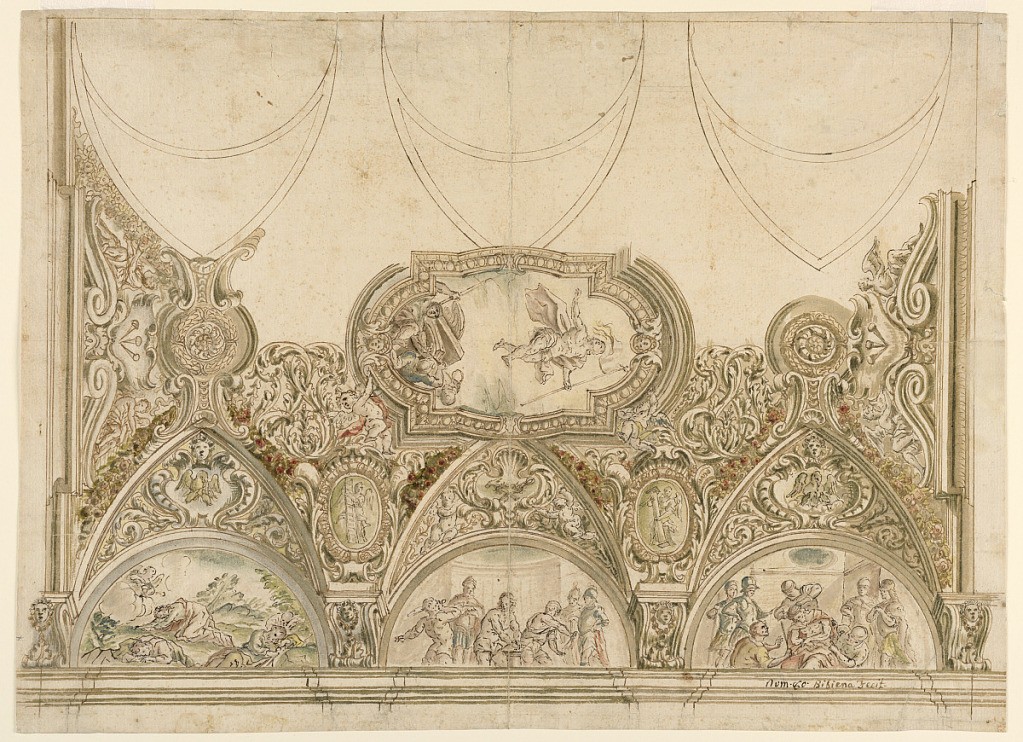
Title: Design for the Decoration of the ceiling of a chapel
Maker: Ferdinando Galli Bibiena, 1657 – 1743
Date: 1725–1740
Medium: Black chalk, pen and ink, watercolor washes on paper.
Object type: Drawing
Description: About two-thirds are shown. The Rising of Christ is shown in the center, facing the left short side. Its frame is held by flying angels before the skylight of a simulated barrel vault which is supported by brackets. Three semi-circular arches are at the long sides. Shown through them are Gethsemane the flagellation, the mocking of Christ. In the wedges over the arches are escutcheons with a trophy of the hammer, tongs, and crown of thorns and Pelicans respectively. At the short sides are couped pediments with crouching angels and, in the centers, escutcheons with the three nails. Over the brackets are escutcheons with angels holding the ladder and the column respectively. Acanthus scrolls in the schemes of monograms are on top and at the bottom of the skylight. The entablature is at the bottom.